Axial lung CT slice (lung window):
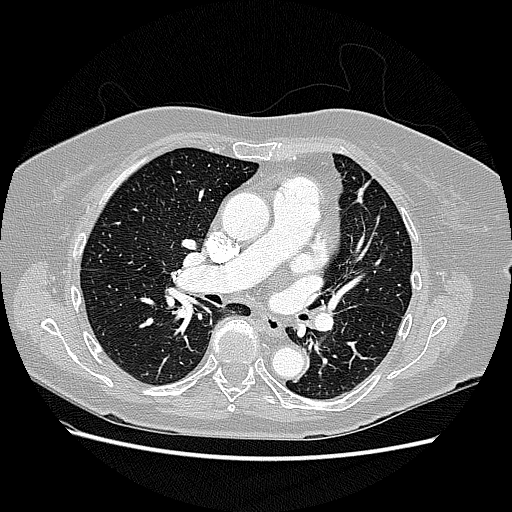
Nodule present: no